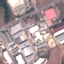
Label: Industrial